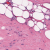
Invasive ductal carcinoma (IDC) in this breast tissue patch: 0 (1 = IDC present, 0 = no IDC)